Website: home-depot
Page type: receipt
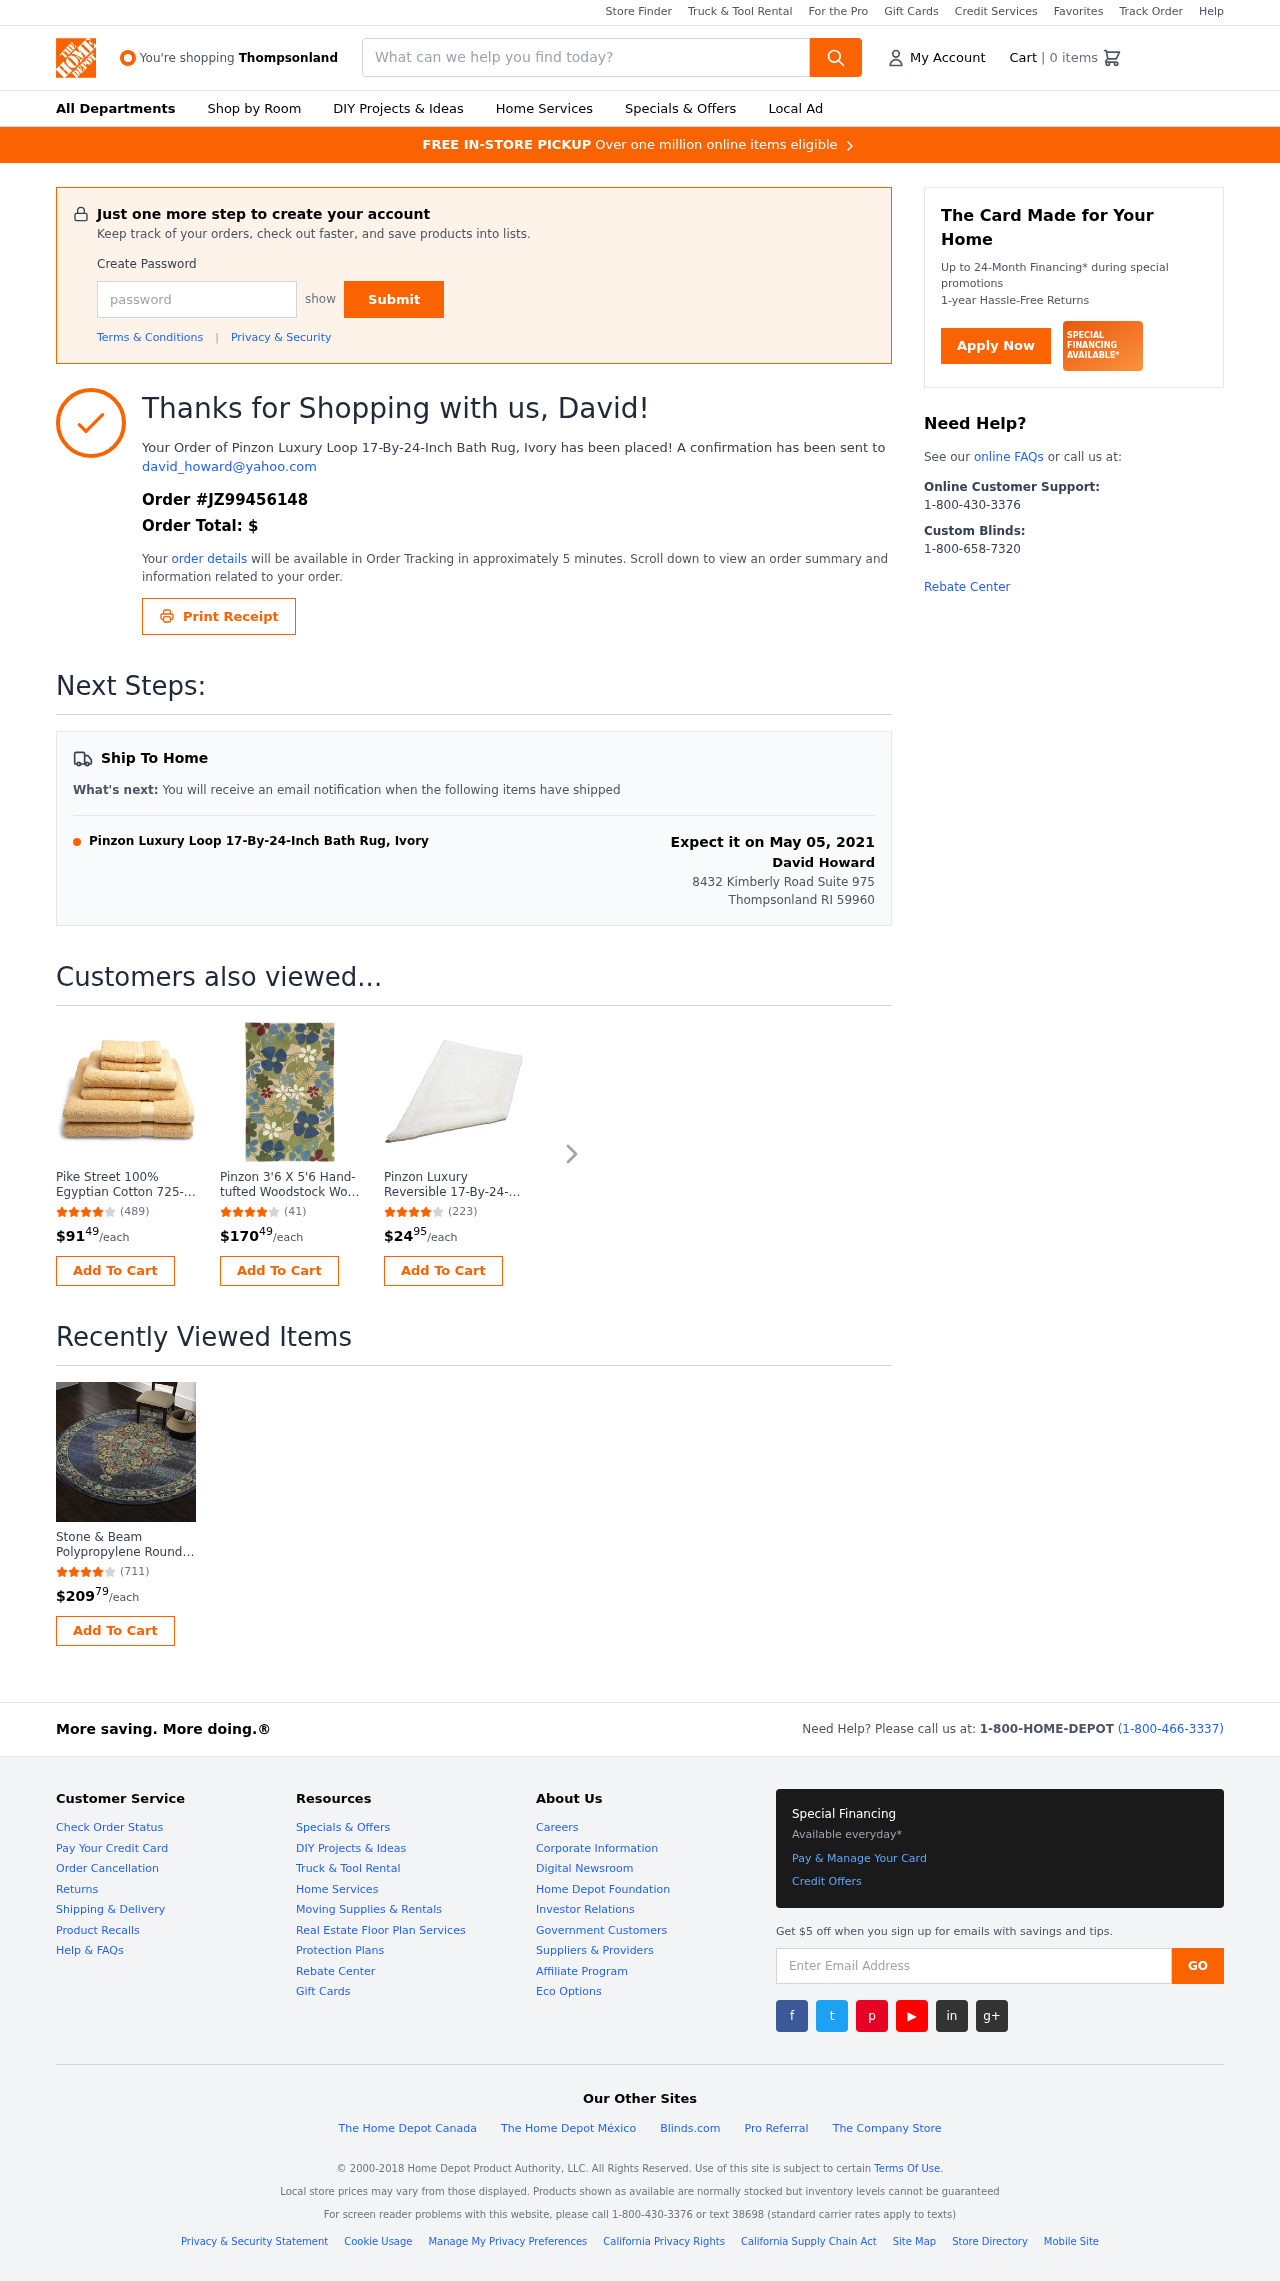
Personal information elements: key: PII_CITY
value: Thompsonland
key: PII_EMAIL
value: david_howard@yahoo.com
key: PII_FIRSTNAME
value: David
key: PII_FULLNAME
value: David Howard
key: PII_POSTCODE
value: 59960
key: PII_STATE_ABBR
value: RI
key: PII_STREET
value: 8432 Kimberly Road Suite 975
Product elements: key: PRODUCT1_NAME
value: Pinzon Luxury Loop 17-By-24-Inch Bath Rug, Ivory
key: PRODUCT2_NAME
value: Pike Street 100% Egyptian Cotton 725-Gram 6-Piece Towel Set
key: PRODUCT2_NUM_RATINGS
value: (489)
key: PRODUCT2_PRICE
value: $9149
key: PRODUCT3_NAME
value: Pinzon 3'6 X 5'6 Hand-tufted Woodstock Wool Rug
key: PRODUCT3_NUM_RATINGS
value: (41)
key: PRODUCT3_PRICE
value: $17049
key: PRODUCT4_NAME
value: Pinzon Luxury Reversible 17-By-24-Inch Bath Rug, Ivory
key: PRODUCT4_NUM_RATINGS
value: (223)
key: PRODUCT4_PRICE
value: $2495
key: PRODUCT5_NAME
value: Stone & Beam Polypropylene Round Rug, 7'10" x 7'10", Blue, Navy, Multicolor
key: PRODUCT5_NUM_RATINGS
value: (711)
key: PRODUCT5_PRICE
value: $20979
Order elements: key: ORDER_NUM_ITEMS
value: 0
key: ORDER_ID
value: JZ99456148
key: ORDER_TOTAL
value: $
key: ORDER_DELIVERY_DATE
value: Expect it on May 05, 2021
Search elements: key: HEADER_SEARCH
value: What can we help you find today?